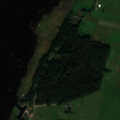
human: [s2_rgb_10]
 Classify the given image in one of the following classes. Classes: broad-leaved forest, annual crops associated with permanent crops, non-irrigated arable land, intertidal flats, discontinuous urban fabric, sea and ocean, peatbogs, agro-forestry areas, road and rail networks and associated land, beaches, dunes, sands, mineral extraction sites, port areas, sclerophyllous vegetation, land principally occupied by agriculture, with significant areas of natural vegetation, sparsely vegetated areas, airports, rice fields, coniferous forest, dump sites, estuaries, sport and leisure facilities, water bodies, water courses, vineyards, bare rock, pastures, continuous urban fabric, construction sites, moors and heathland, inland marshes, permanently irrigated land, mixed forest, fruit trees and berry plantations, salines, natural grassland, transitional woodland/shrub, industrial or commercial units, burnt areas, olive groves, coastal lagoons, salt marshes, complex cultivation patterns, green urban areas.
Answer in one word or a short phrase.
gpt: pastures, complex cultivation patterns, mixed forest, inland marshes, coastal lagoons